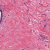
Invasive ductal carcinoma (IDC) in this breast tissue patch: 0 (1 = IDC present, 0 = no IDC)